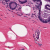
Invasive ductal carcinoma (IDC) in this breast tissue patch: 0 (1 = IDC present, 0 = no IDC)